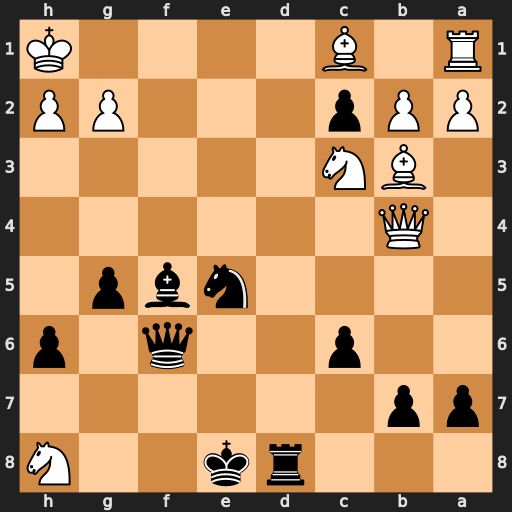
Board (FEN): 3rk2N/pp6/2p2q1p/4nbp1/1Q6/1BN5/PPp3PP/R1B4K
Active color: b
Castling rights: -
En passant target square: -
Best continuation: Be4 Kg1 Bxg2 Bf4 gxf4